Question: Hi I am trying to change the UiAlertview BG color to green, using setBGcolor it give me following output, Which had a dark color Specified in SetBGColor, anyother way to remove the background color or something else.

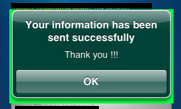
Answer: No, you can't customize a 'UIAlertView', nor can you can use 'appearance' property in this case.
So if you have to do it, what you can do is use a 'view' that gives a 'UIAlertView'-like display. You can create a custom view with buttons and use it throughout the app.
Or you can check <URL> link. It might help you!